Question: I'm using GXT 3.0 and I want to develop a grid table in it. In table, a cell assigned to be have multiple jobs, like save, delete, update. So I need to develop a grid table which has multiple buttons in a cell. To visualize the problem I'm sharing this image :
I tried to add just a cell via
'''
ColumnConfig.setCell()
'''
method, and It's succeeded. But I must add multiple buttons, or cells to handle events. In short form I need multiple Cells inside a Cell.
- -
Thanks for any help.
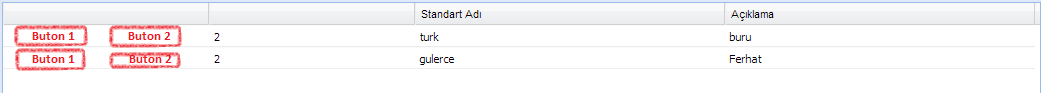
Answer: You must use a CompositeCell :
'''
private CompositeCell<ObjectRow> createCompositeCell(){
HasCell<ObjectRow, String> button1 = new HasCell<ObjectRow, String>() {
public Cell<String> getCell() {
return new ButtonCell();
}
public FieldUpdater<ObjectRow, String> getFieldUpdater() {
return null;
}
public String getValue(ObjectRow object) {
return "Button 1";
}};
HasCell<ObjectRow, String> button2 = new HasCell<ObjectRow,String>(){
public Cell<String> getCell() {
return new ButtonCell();
}
public FieldUpdater<ObjectRow, String> getFieldUpdater() {
return null;
}
public String getValue(ObjectRow object) {
return "Button 2";
}
};
List<HasCell<ObjectRow, ?>> cells = new ArrayList<HasCell<ObjectRow, ?>>();
cells.add(buton1);
cells.add(button2);
CompositeCell<ObjectRow> compositeCell = new CompositeCell<ObjectRow>(cells);
return compositeCell;
}
'''
You can set a different FieldUpdater for handle button click.